Question: I'm creating a messaging app with Air for Android. I would like to enable other apps to share text to my app via the share menu option.
How do I get my app listed in there?
(This is the menu I would like to get listed in:)

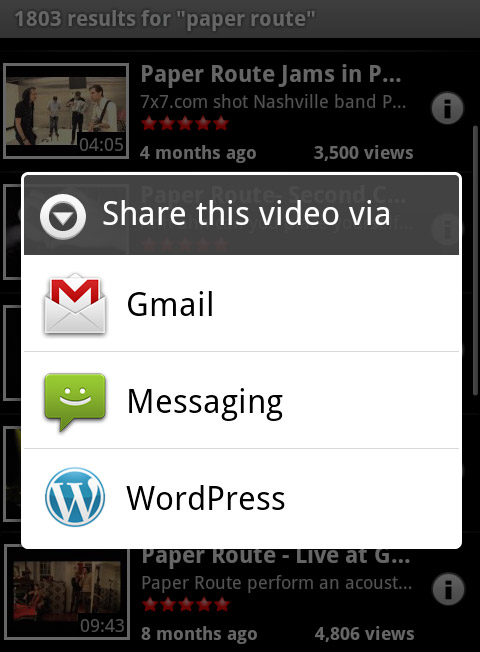
Answer: Add an appropriate intent filter in your Activity tag in manifest file.
'''
<intent-filter>
<action android:name="android.intent.action.SEND" />
<category android:name="android.intent.category.DEFAULT" />
<data android:mimeType="text/plain" />
</intent-filter>
'''
Your Activity will show up, when Android searches for such Share Intent handlers.